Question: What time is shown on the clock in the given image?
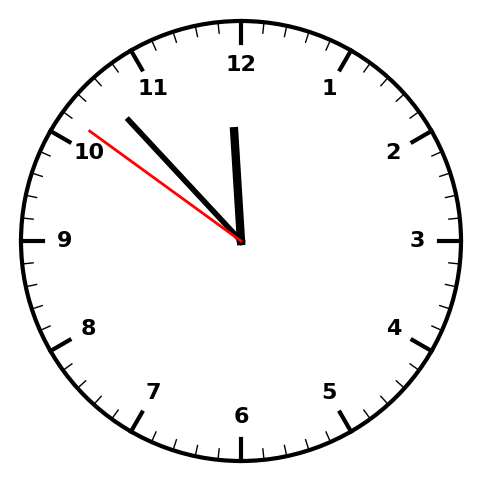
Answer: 11:52:51